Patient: sex M, age 57
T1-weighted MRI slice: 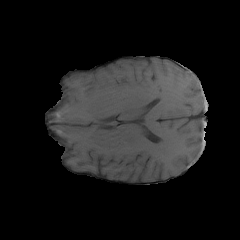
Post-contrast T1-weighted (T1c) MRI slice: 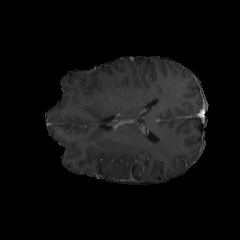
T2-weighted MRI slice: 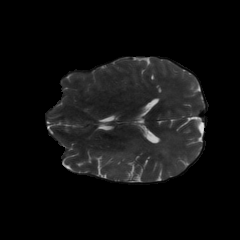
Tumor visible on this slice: yes
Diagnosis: Glioblastoma, IDH-wildtype
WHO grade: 4